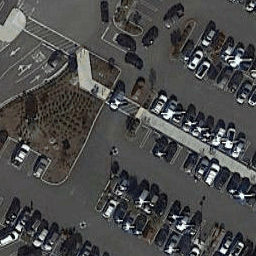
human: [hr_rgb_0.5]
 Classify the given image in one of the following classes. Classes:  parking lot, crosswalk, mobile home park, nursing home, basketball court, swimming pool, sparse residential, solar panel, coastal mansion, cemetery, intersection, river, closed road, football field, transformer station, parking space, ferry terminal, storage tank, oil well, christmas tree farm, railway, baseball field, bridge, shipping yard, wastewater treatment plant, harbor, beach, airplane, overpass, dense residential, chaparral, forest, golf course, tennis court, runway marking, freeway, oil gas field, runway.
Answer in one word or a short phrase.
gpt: parking lot